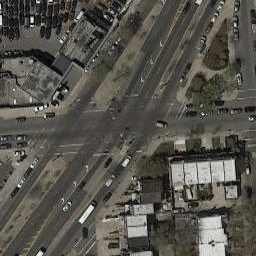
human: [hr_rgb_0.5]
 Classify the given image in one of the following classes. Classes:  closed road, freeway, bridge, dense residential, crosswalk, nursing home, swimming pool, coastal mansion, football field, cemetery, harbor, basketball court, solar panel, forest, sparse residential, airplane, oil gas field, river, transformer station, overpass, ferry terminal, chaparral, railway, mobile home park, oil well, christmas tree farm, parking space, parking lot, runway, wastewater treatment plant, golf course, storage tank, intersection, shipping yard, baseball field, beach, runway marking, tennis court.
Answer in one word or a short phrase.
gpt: intersection